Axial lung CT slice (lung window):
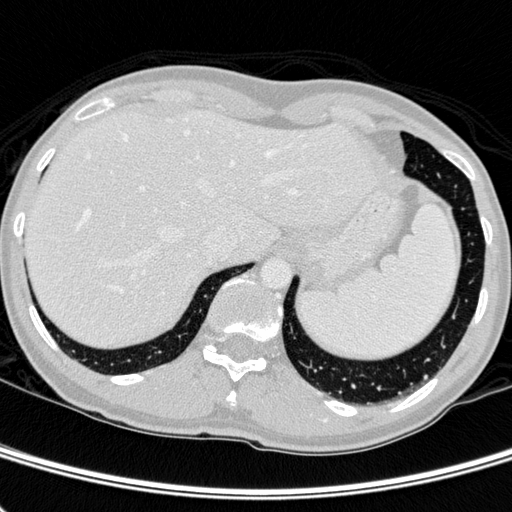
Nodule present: no